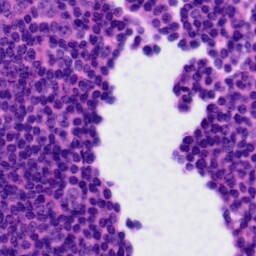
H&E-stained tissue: Tonsil